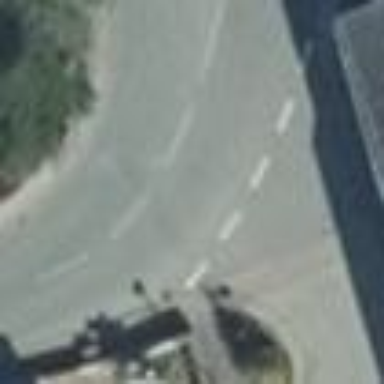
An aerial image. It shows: Junction on tertiary road.